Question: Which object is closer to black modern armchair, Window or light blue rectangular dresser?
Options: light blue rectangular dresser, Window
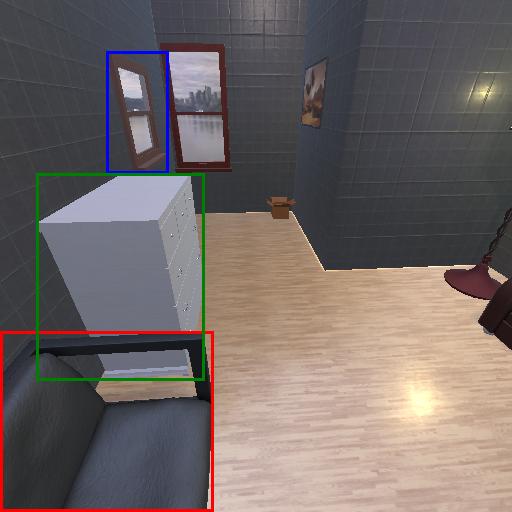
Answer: light blue rectangular dresser